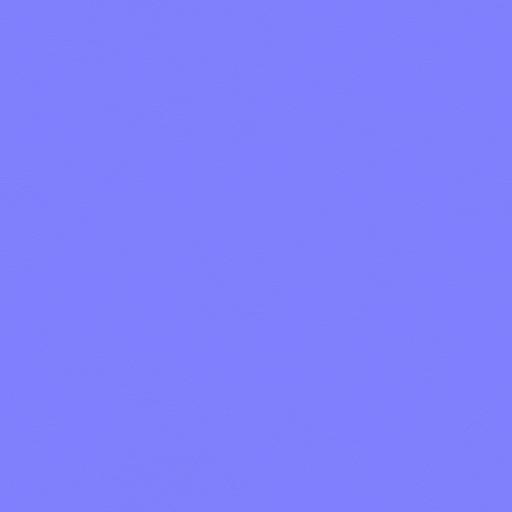
black covered metal paint painted powder steel